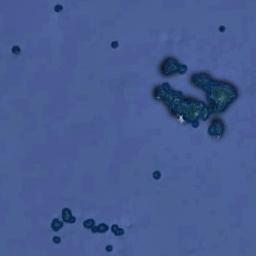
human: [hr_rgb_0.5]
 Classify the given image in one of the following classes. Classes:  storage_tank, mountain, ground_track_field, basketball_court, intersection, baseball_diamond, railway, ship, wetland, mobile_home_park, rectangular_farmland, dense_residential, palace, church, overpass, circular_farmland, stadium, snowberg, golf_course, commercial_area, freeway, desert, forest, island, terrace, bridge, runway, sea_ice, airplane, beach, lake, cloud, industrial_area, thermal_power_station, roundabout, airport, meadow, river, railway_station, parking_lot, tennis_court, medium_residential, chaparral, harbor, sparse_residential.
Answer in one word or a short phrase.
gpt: island